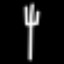
Label: fork